九年级 · 解析几何
(本小题8.0 分)

如图, 一座拱桥呈圆弧形, 它的跨度 $A B=60 \mathrm{~m}$, 拱高 $P D=18 \mathrm{~m}$.

(1)求圆弧所在圆的半径 $O P$ 的长.

(2)当水位上涨至跨度只有 $30 \mathrm{~m}$ 时, 必须采取紧急措施. 若水位上涨至离拱顶 $4 \mathrm{~m}$, 即 $P E=4 \mathrm{~m}$, 此时是否需采取紧急措施?

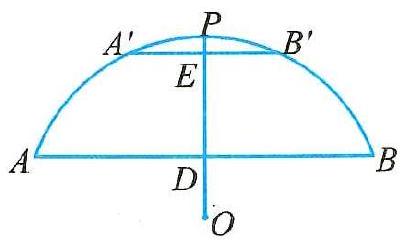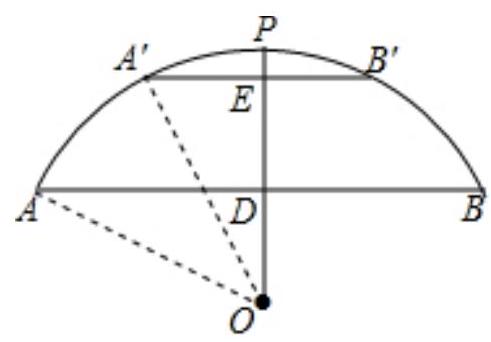
答案: 解: (1)连结 $0 A$,

由题意得: $A D=\frac{1}{2} A B=30 \mathrm{~m}, O D=(r-18) \mathrm{m}$,

在Rt $\triangle A D O$ 中, 由勾股定理得: $r^{2}=30^{2}+(r-18)^{2}$,

解得, $r=34$,

故圆弧所在的圆的半径 $r$ 的长为 $34 m$;

(2)连结 $O A^{\prime}$,

$\because O E=O P-P E=3 O(m)$,

$\therefore$ 在Rt $\triangle A^{\prime} E O$ 中, 由勾股定理得:

$A^{\prime} E^{2}=A^{\prime} O^{2}-O E^{2}$, 即: $A^{\prime} E^{2}=34^{2}-30^{2}$,

解得: $A^{\prime} E=16 \mathrm{~m}$.

$\therefore A^{\prime} B^{\prime}=32 \mathrm{~m}$.

$\because A^{\prime} B^{\prime}=32 \mathrm{~m}>30 \mathrm{~m}$,

$\therefore$ 不需要采取紧急措施.

解析: 本题考查的是垂径定理的应用, 根据题意作出辅助线, 构造出直角三角形, 利用勾股定理求解是解答此题的关键.

(1)连结 $O A$, 利用 $r$ 表示出 $O D$ 的长, 在 $R t \triangle A O D$ 中根据勾股定理求出 $r$ 的值即可;

(2)连结 $O A^{\prime}$, 在Rt $\triangle A^{\prime} E O$ 中, 由勾股定理得出 $A^{\prime} E$ 的长, 进而可得出 $A^{\prime} B^{\prime}$ 的长, 据此可得出结论.